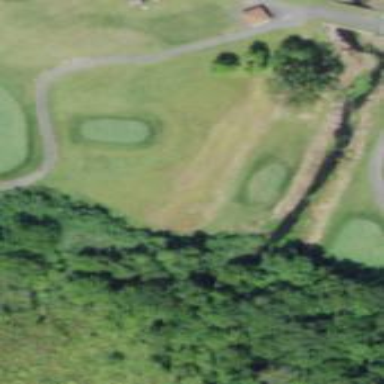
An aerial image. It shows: Area with grass used as rough in golf course.